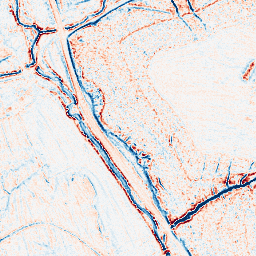
Category: edge_preserving
Decomposition family: anisotropic_diffusion
Decomposition parameters: iterations: 20
kappa: 10
gamma: 0.05
Upsampling method: sinc_hamming
Upsampling parameters: scale: 2
kernel_size: 4
Upsampling scale: 2